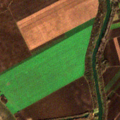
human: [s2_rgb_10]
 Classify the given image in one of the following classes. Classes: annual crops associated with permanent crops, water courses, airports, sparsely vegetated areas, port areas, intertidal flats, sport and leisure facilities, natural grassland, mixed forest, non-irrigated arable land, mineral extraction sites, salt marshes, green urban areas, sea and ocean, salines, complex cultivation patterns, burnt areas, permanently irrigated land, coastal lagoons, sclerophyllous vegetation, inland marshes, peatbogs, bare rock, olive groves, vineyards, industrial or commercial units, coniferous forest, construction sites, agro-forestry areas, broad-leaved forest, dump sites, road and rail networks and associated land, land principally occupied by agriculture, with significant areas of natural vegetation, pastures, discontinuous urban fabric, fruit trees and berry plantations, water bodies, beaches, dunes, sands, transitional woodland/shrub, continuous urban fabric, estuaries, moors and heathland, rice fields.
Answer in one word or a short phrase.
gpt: non-irrigated arable land, water courses